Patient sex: F
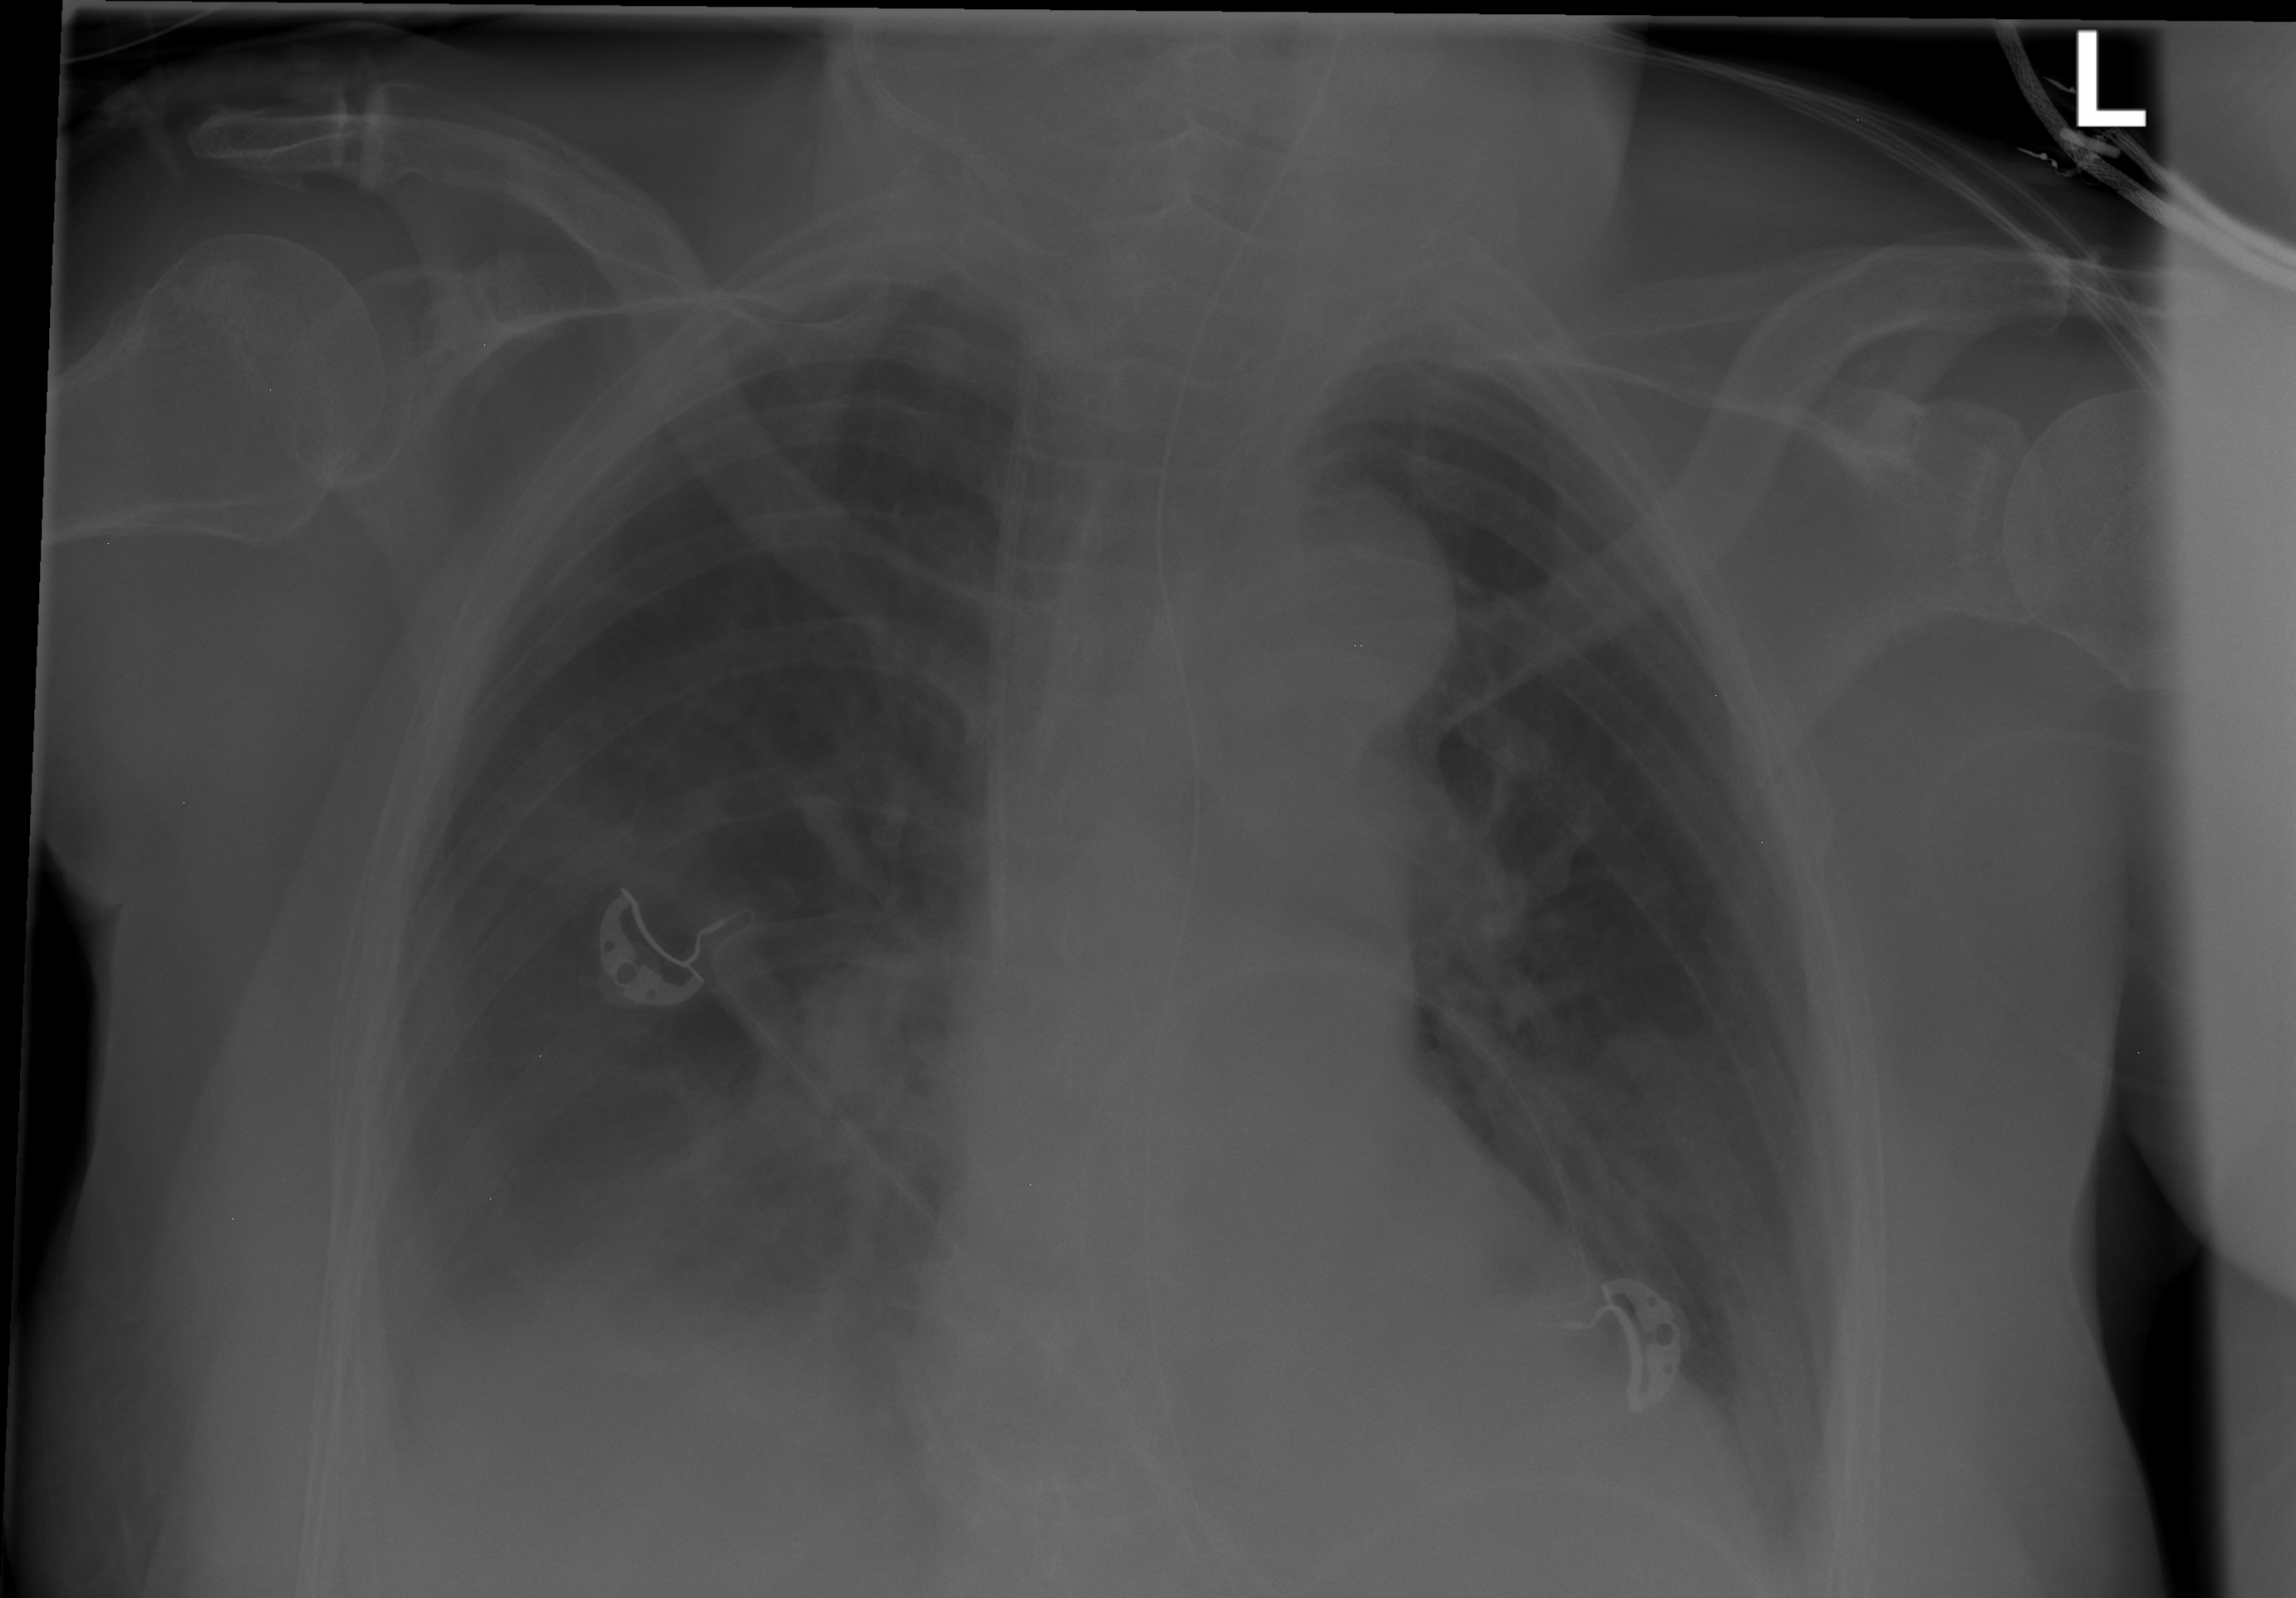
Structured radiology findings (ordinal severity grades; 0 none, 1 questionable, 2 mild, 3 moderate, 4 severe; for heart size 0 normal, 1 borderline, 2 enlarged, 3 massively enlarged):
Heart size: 0
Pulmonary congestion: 0
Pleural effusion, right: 2
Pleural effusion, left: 2
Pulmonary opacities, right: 0
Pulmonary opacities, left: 0
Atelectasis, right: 0
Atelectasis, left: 0